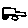
Label: car